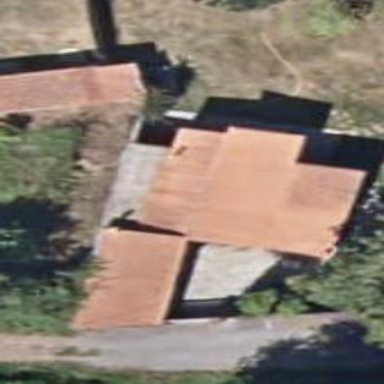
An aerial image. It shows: Simple house.